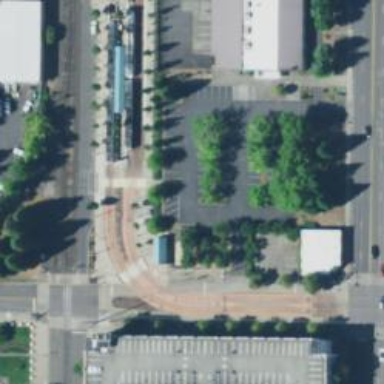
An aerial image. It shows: Light rail service spur with electrified contact line.